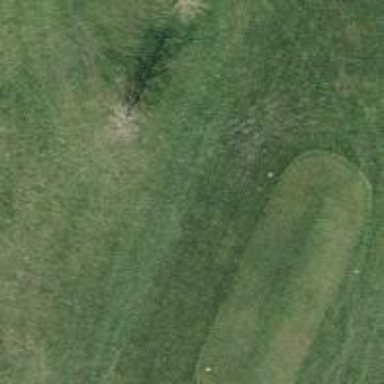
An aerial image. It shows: Golf tee on grassy land.